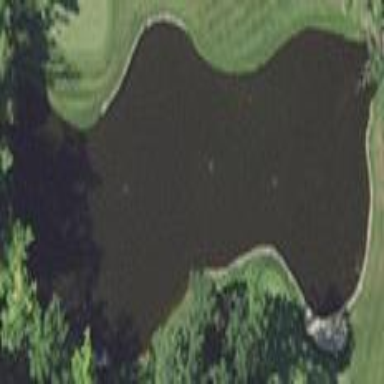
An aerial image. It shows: Water hazard on golf course. The hazard is natural water feature.